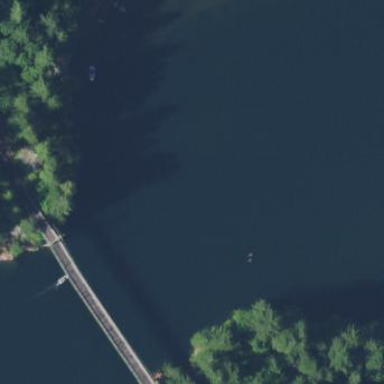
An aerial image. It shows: Man-made bridge.